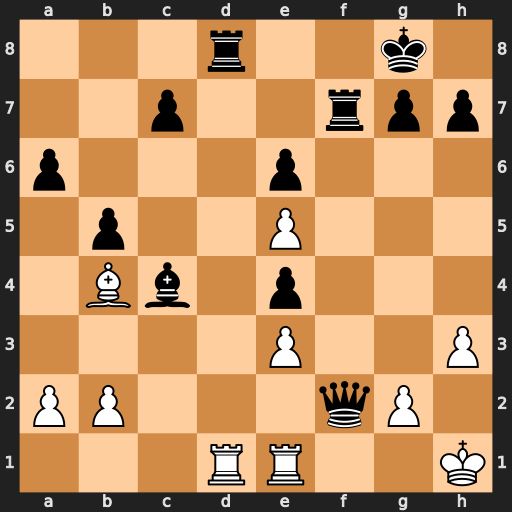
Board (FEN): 3r2k1/2p2rpp/p3p3/1p2P3/1Bb1p3/4P2P/PP3qP1/3RR2K
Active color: w
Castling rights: -
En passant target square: -
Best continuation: Rxd8+ Rf8 Rxf8+ Qxf8 Bxf8